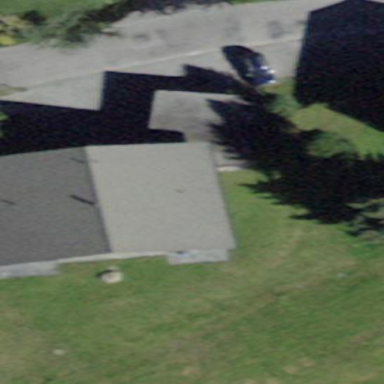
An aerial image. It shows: Building with tiled roof.